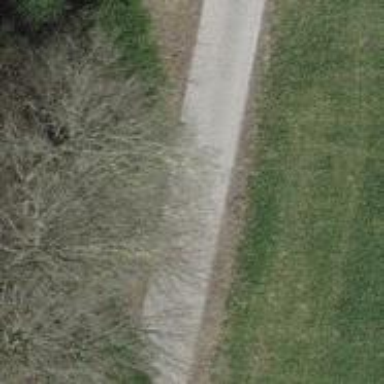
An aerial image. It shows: Bench.